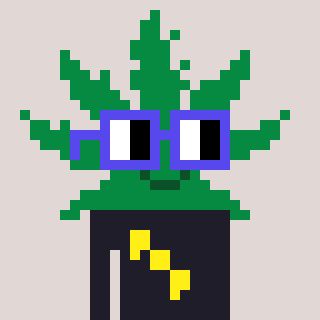
a pixel art character with square blue glasses, a weed-shaped head and a grayscale-colored body on a warm background